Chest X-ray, PA view. Patient: 49 years old, sex M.
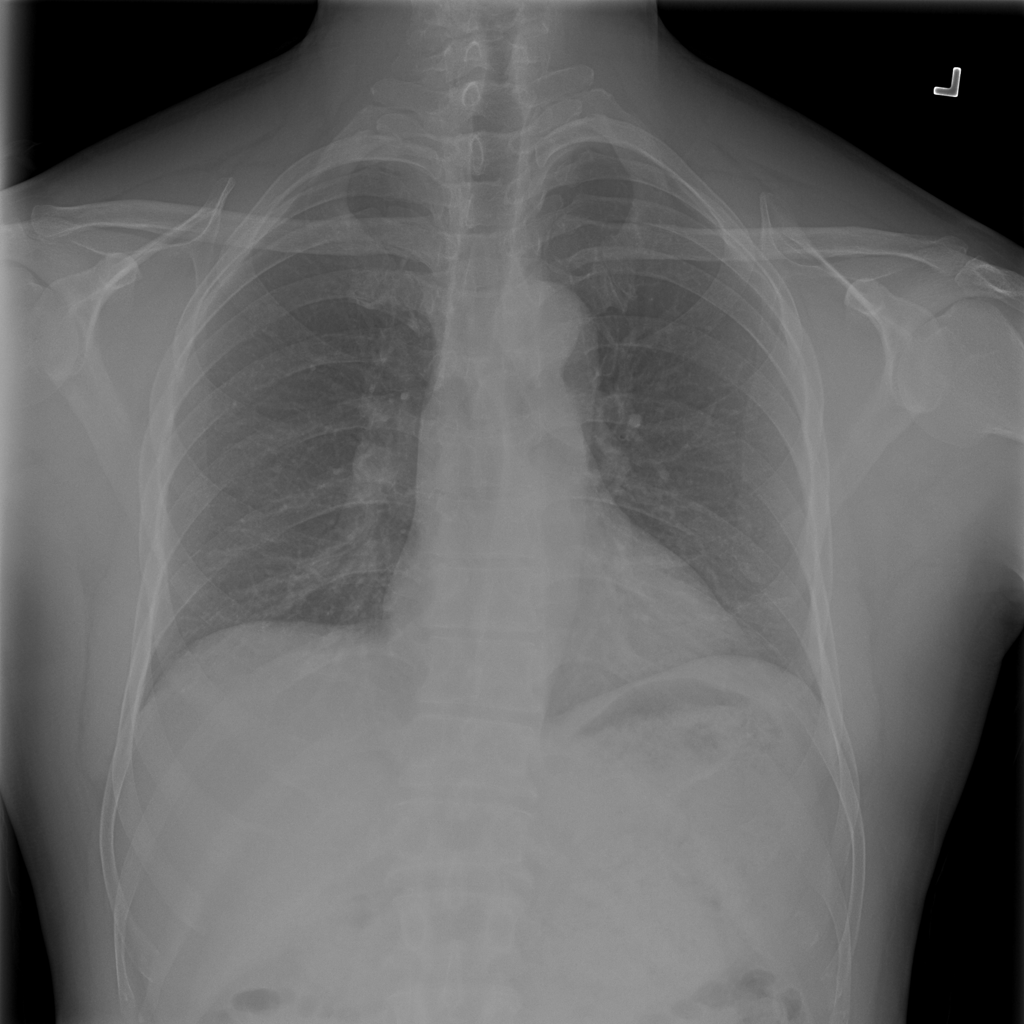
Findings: No Finding